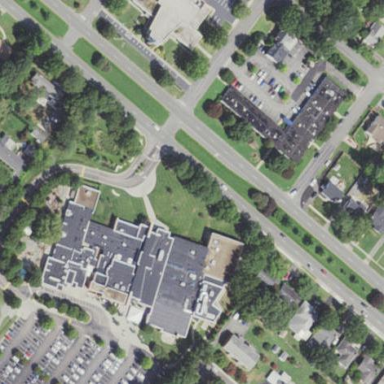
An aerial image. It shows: Community centre building.